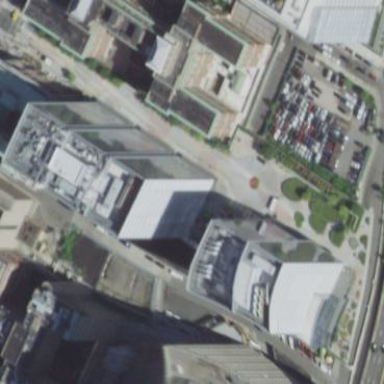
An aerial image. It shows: Office building.